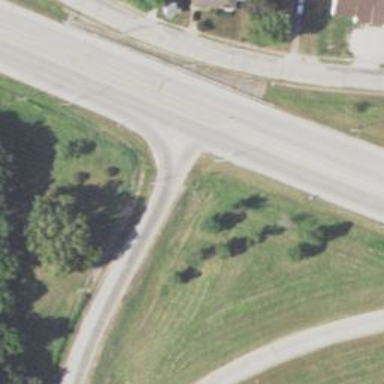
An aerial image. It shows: Trunk link highway.